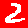
Digit: 2